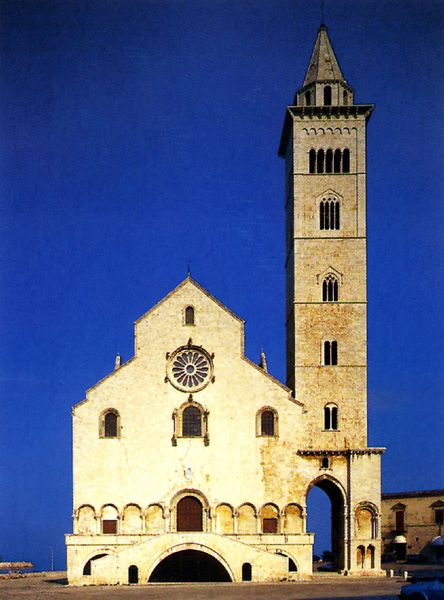
Titel: Dom S. Nicola Pellegrino
Standort: Trani (EU - I - Apulien)
Schlagwörter: blau, himmel, meer, braun, fenster, glas, licht, strasse, tür, dach, gebäude, rose, beige, architektur, spitze, stein, brücke, kirche, turm, bogen, fassade, italien, wüste, wolkenlos, rundbogen, aufgang, durchgang, tor, foto, bögen, eingang, arkade, glockenturm, fenstr, torbogen, regenrinne, arkaden, frontalansicht, rosette, triforium, romanik, etagen, strahlend, campanile, fesnter, basilika, krypta, durchfahrt, fensterrose, spitzdach, blendarkaden, biforium, rossette, blendfassade, lacke, aussenaufnahme, farbfotografie, brsun, protorenaissance, zeno, rundtor, glockentrurm, srahlend, stein gelb